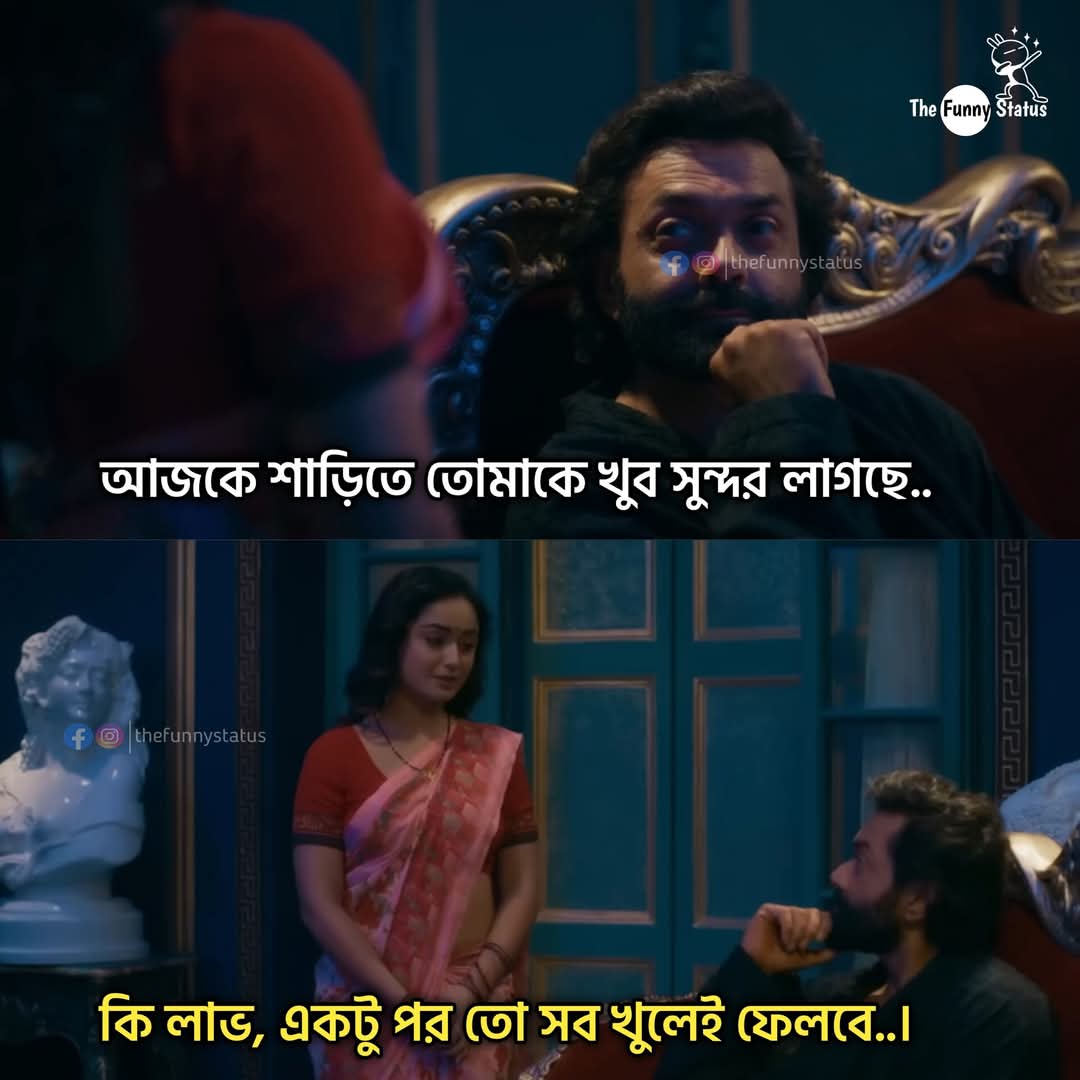
Text: আজকে শাড়িতে তোমাকে খুব সুন্দর লাগছে..
কি লাভ, একটু পর তো সব খুলেই ফেলবে..।

Label: Non Hate